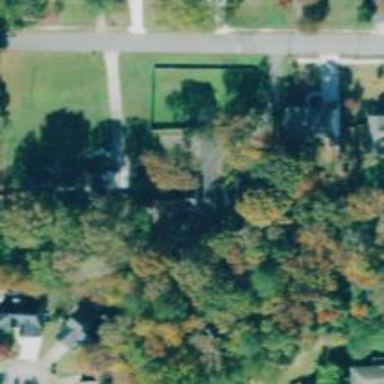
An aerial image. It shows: Driveway.